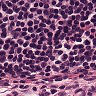
Metastatic tissue present: no